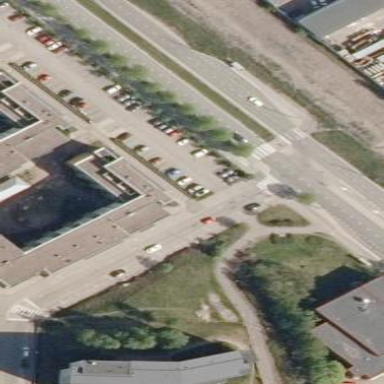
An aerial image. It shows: Parking area.